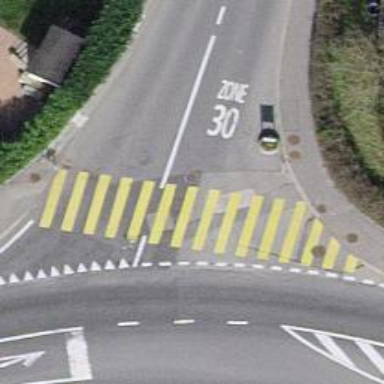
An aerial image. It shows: Zebra crossing on the road.